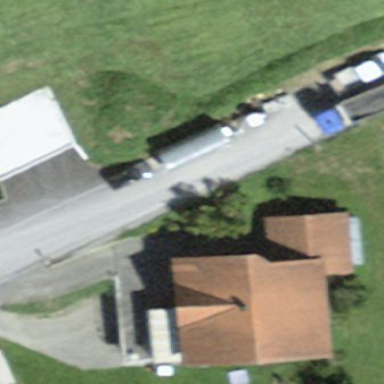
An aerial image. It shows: Detached building with gabled roof.